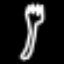
Label: fork